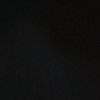
Label: space